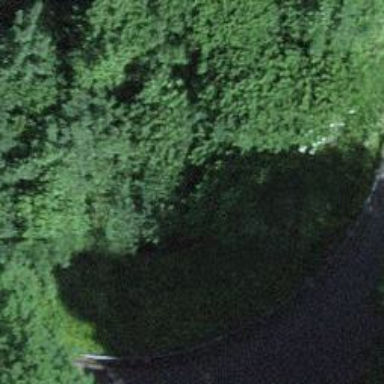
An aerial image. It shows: Culvert tunnel.